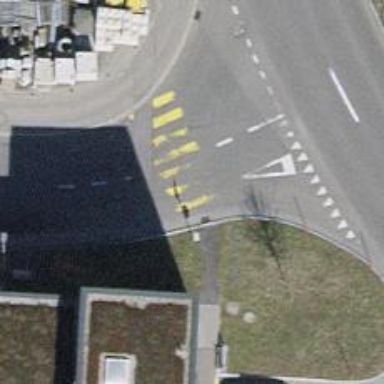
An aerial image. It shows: Marked crossing with zebra stripes on the road.